Current action and preconditions to check: path_clear

Your task: For each precondition in the list above, predict whether it will hold at this action.

Consider the current scene as observed from the mobile robot's camera, and analyze the predicted future states of all dynamic agents (e.g., people, animals, vehicles, or any moving entities) within the NEXT SECOND.

IMPORTANT: Only answer "very likely" if you are absolutely certain—based on strong, clear evidence—that a dynamic agent will violate the precondition in the predicted future state. Do NOT answer "very likely" for unlikely, ambiguous, or low-probability risks.

Ask yourself for each precondition: Is there a high probability, with clear and convincing evidence, that the predicted future states of any dynamic agent will interfere with the predicted future state of the currently executing action within the NEXT SECOND, causing that precondition to fail?

Assess the risk level based on these predictions. Use "likely" or "very likely" if motions create a clear risk of interference.

Use "neutral" or "improbable" if agents are nearby but their predicted paths are clearly diverging or non-conflicting.

Failure Risk Categories: "very improbable", "improbable", "neutral", "likely", "very likely"

Answer Format: Output ONLY the probability_of_failure value from these categories: "very improbable", "improbable", "neutral", "likely", "very likely"

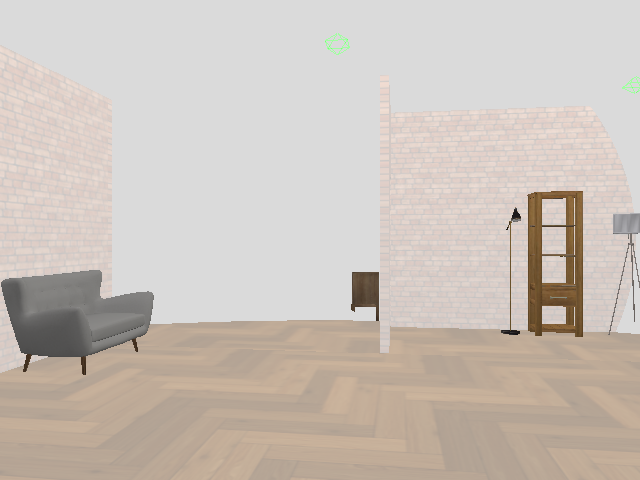

Answer: very improbable